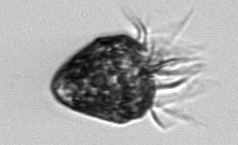
Label: Strombidium_morphotype2